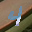
Label: 4